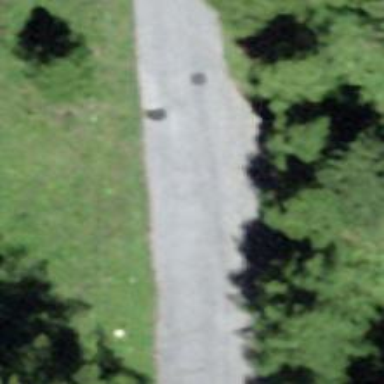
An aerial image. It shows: Unclassified road with asphalt surface.